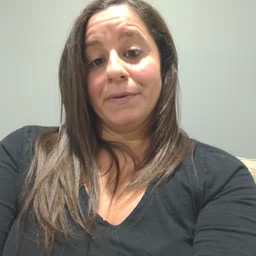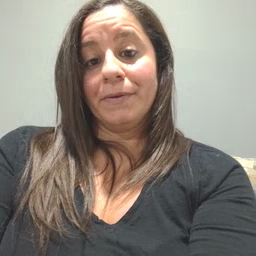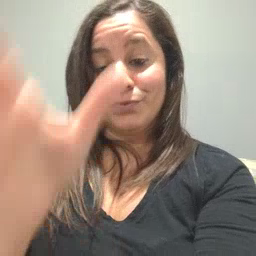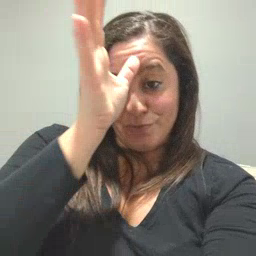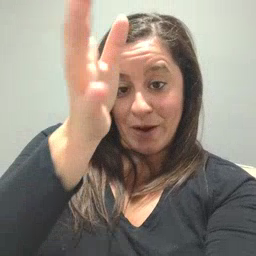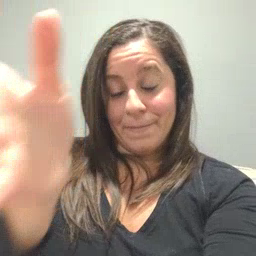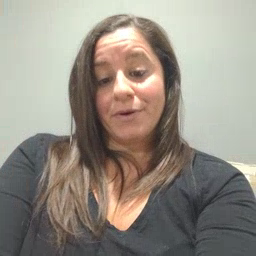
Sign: grandpa